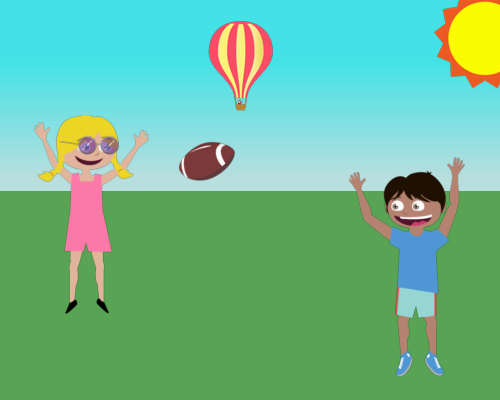
the girl is standing on the left with glasses and her hands in the air a football is coming towards her in the air hot air balloon a boy on the right with his hands in the air sunshine top right corner girl is facing right